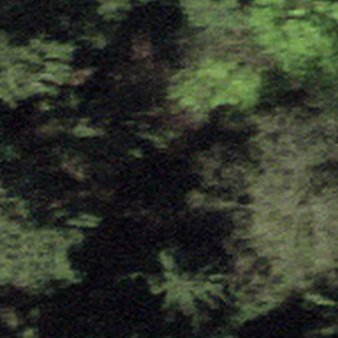
Label: other